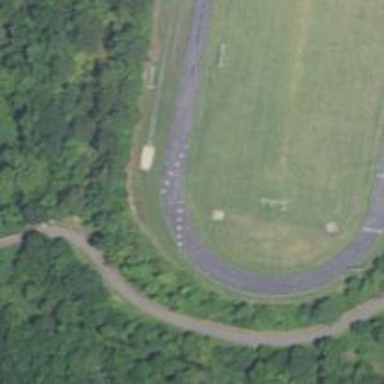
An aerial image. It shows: Track located within leisure land area.